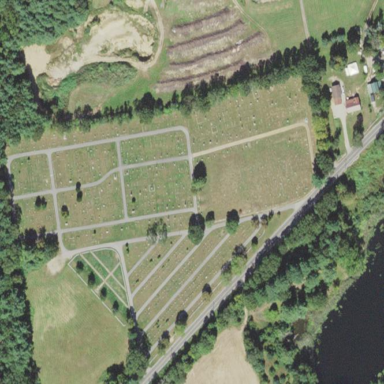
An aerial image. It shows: Cemetery.